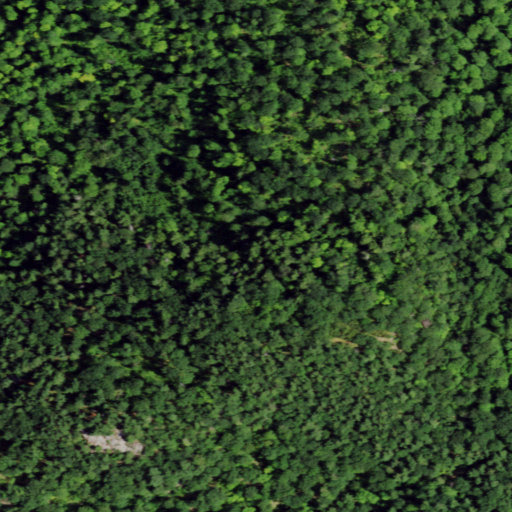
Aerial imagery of mountain in New York named Two Top Mountain containing evergreen forest, mixed forest, and deciduous forest